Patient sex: M
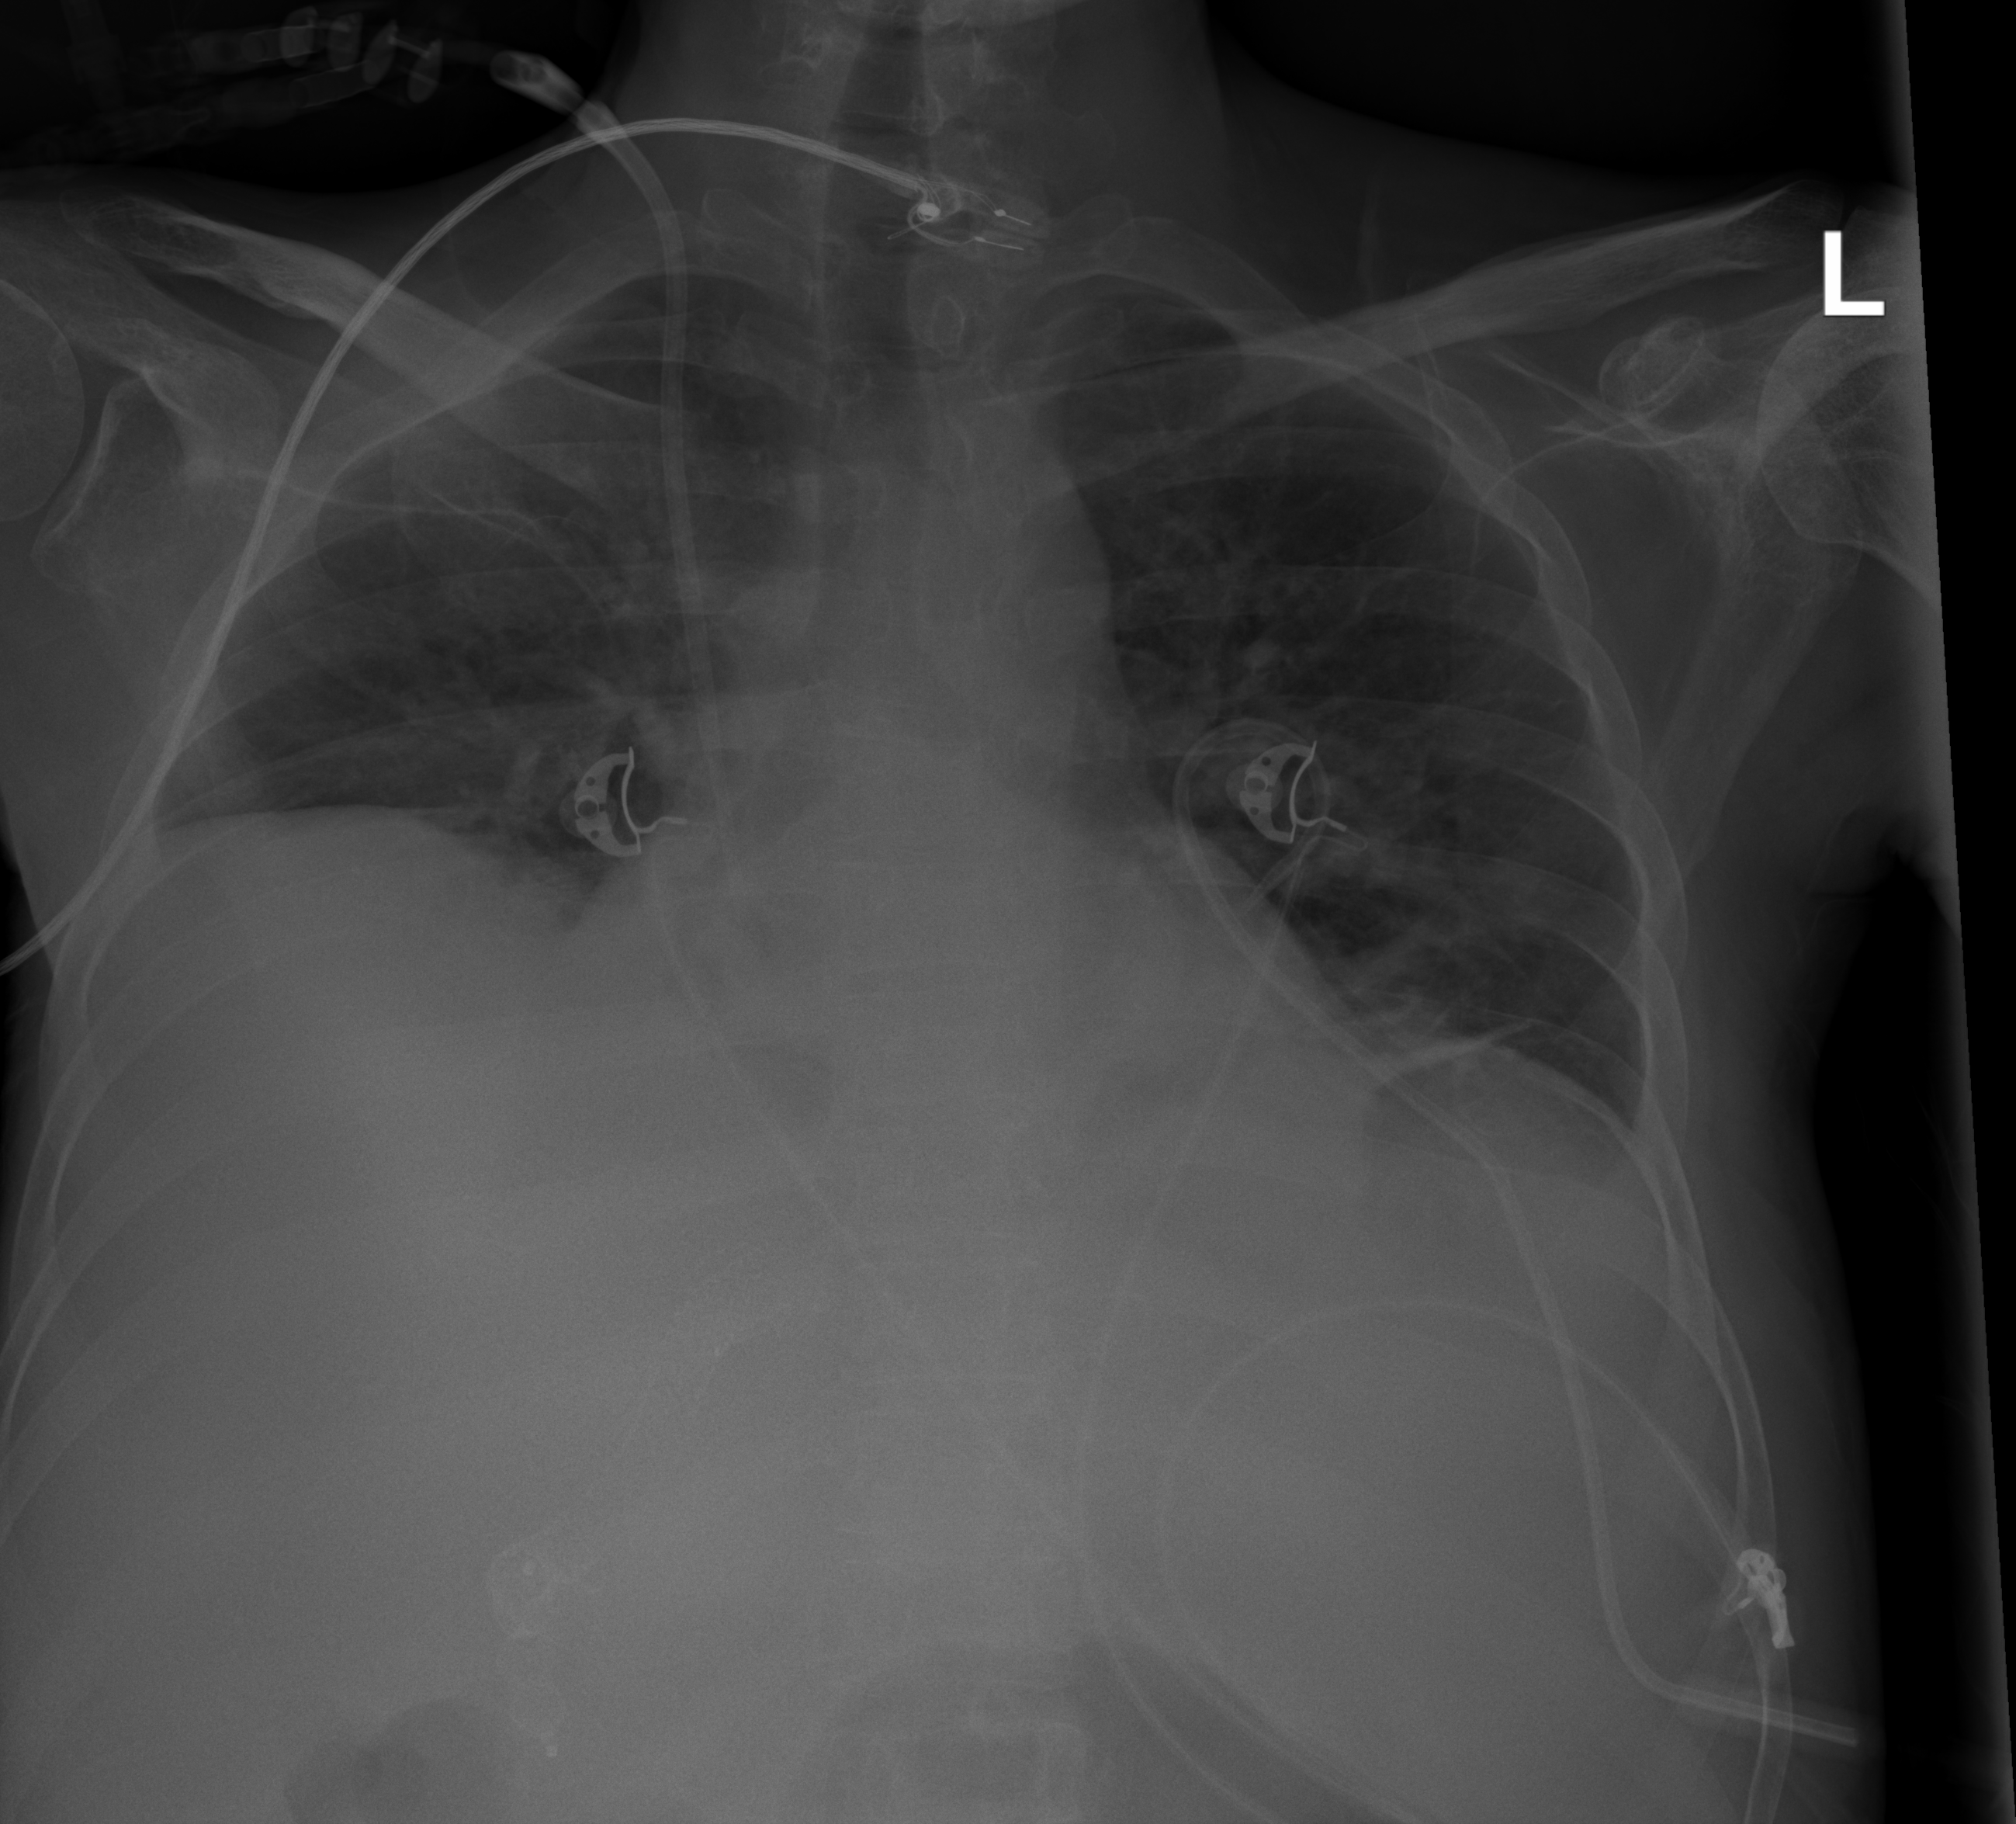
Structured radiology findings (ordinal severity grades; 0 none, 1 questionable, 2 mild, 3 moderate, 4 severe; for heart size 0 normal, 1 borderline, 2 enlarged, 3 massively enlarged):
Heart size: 0
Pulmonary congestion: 0
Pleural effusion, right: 0
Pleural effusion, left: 1
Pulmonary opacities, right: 2
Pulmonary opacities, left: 2
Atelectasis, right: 2
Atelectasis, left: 2